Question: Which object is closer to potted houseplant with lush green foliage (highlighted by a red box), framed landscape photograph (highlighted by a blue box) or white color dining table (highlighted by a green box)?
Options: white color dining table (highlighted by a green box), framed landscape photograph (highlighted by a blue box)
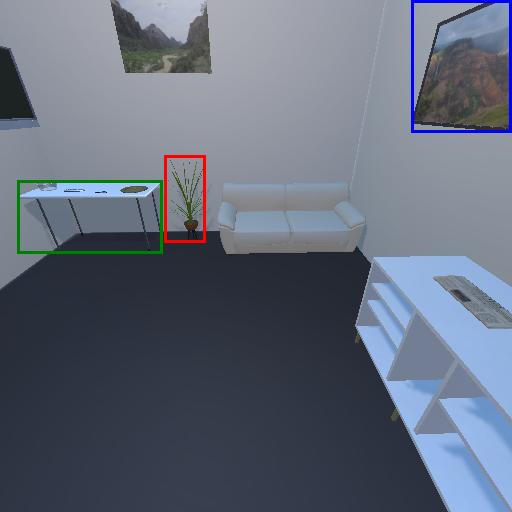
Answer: white color dining table (highlighted by a green box)